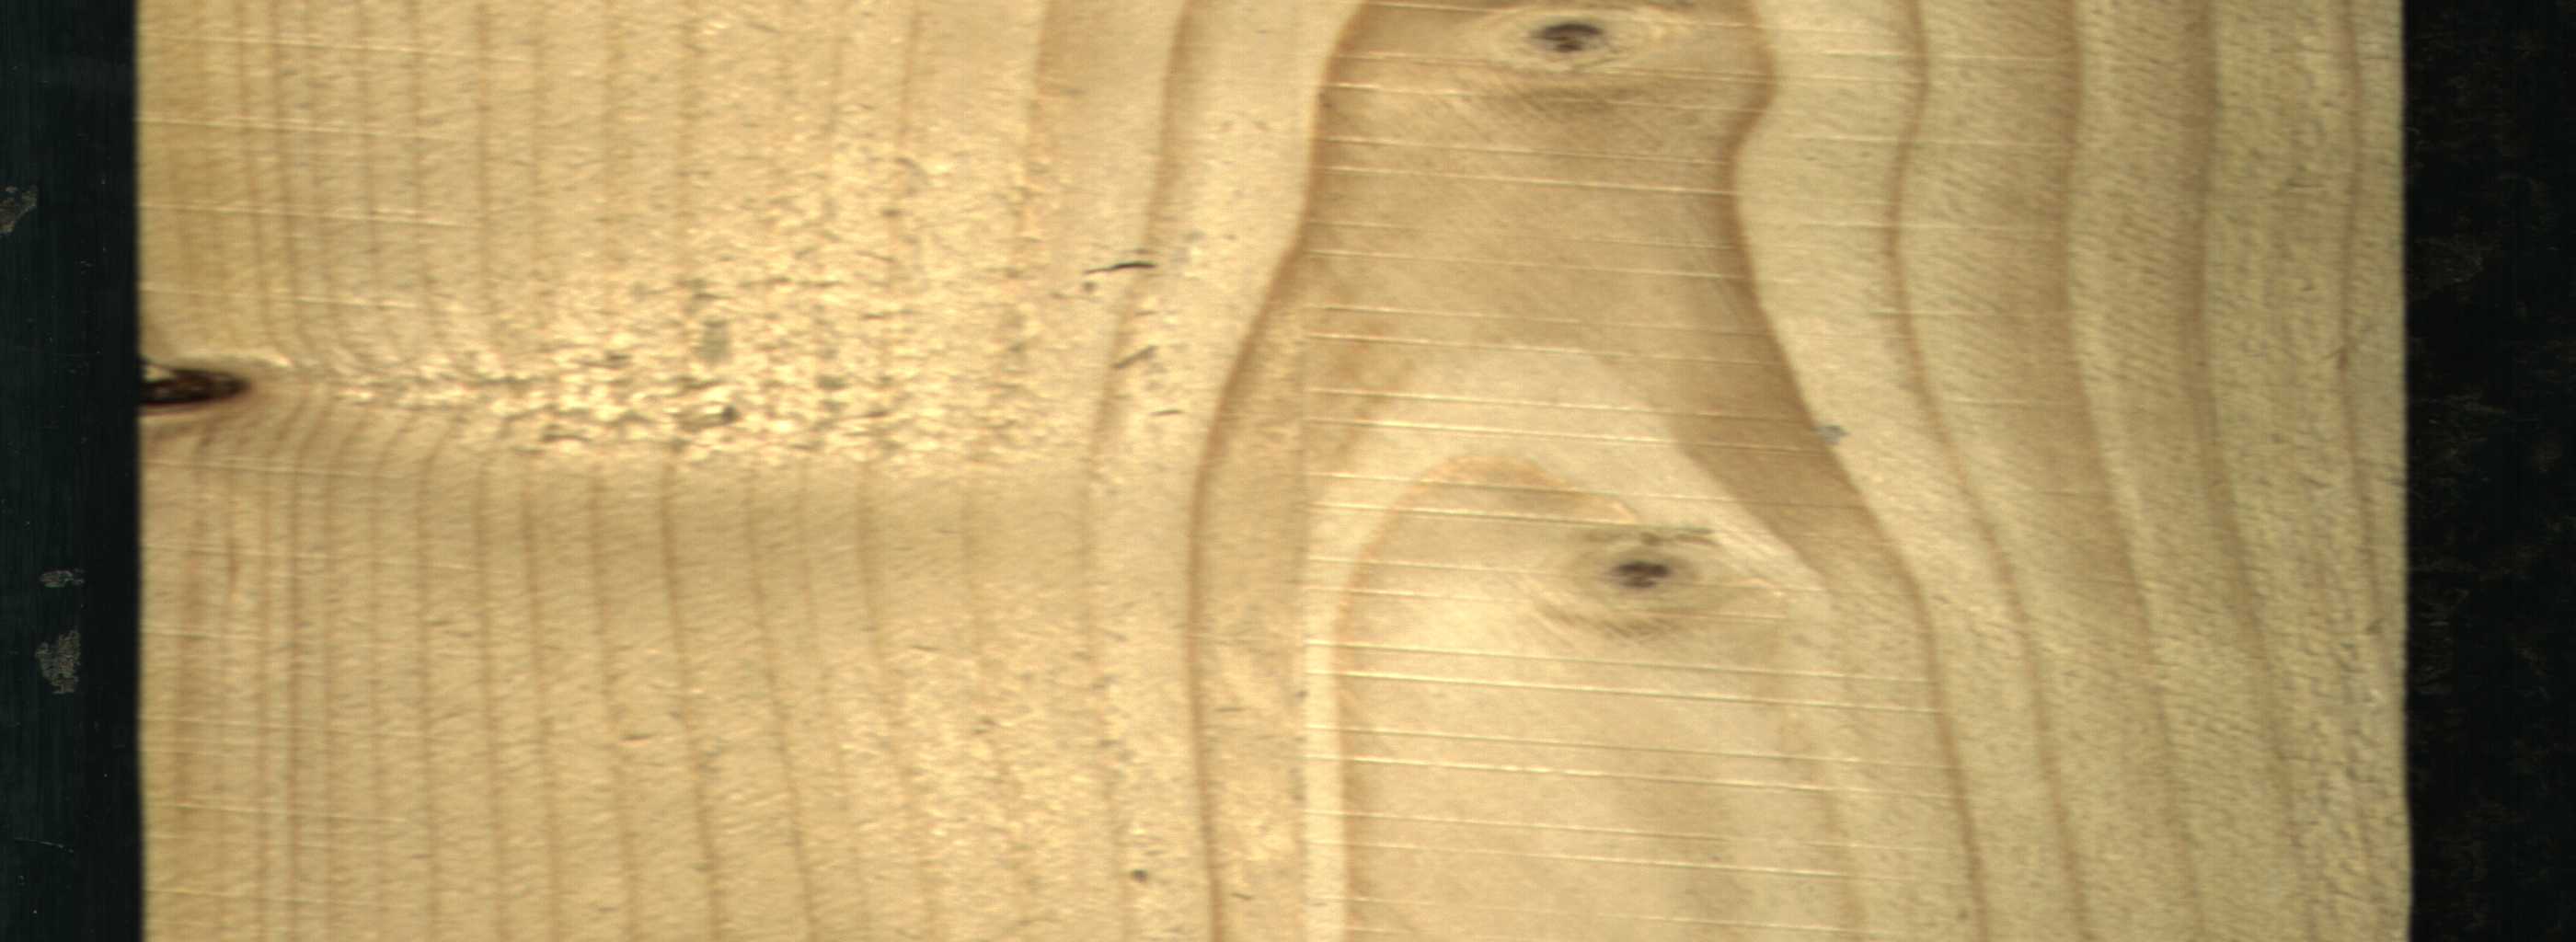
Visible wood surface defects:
Knot_missing
Live_Knot
Live_Knot